RGB frame:
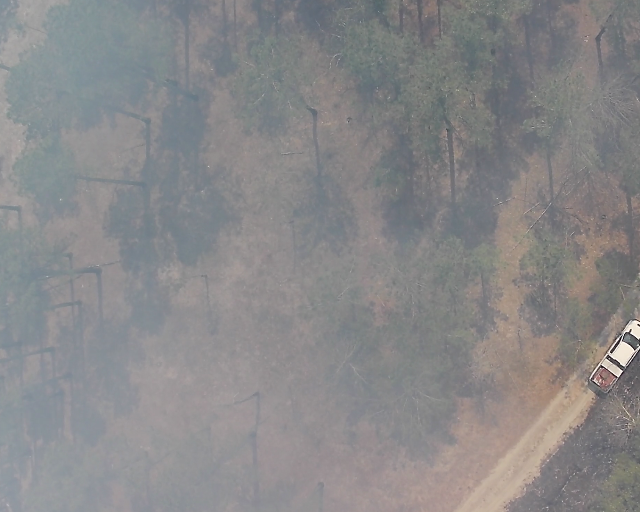
Thermal frame:
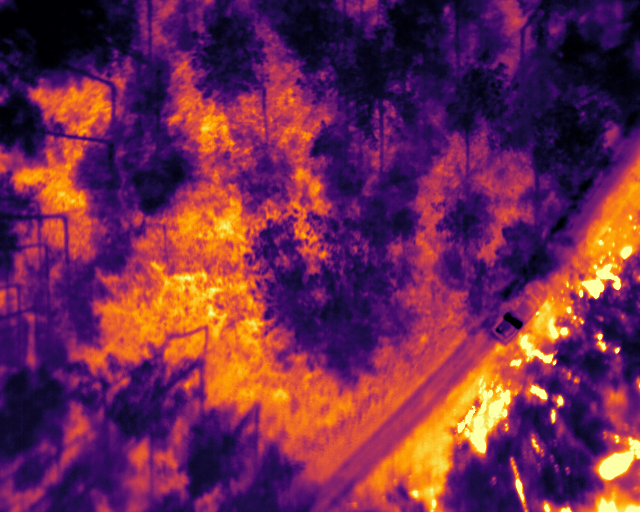
Captured: 2026-02-27 02:41:06
Pixels at or above 80 °C: 1022 (fraction of frame: 0.003119)